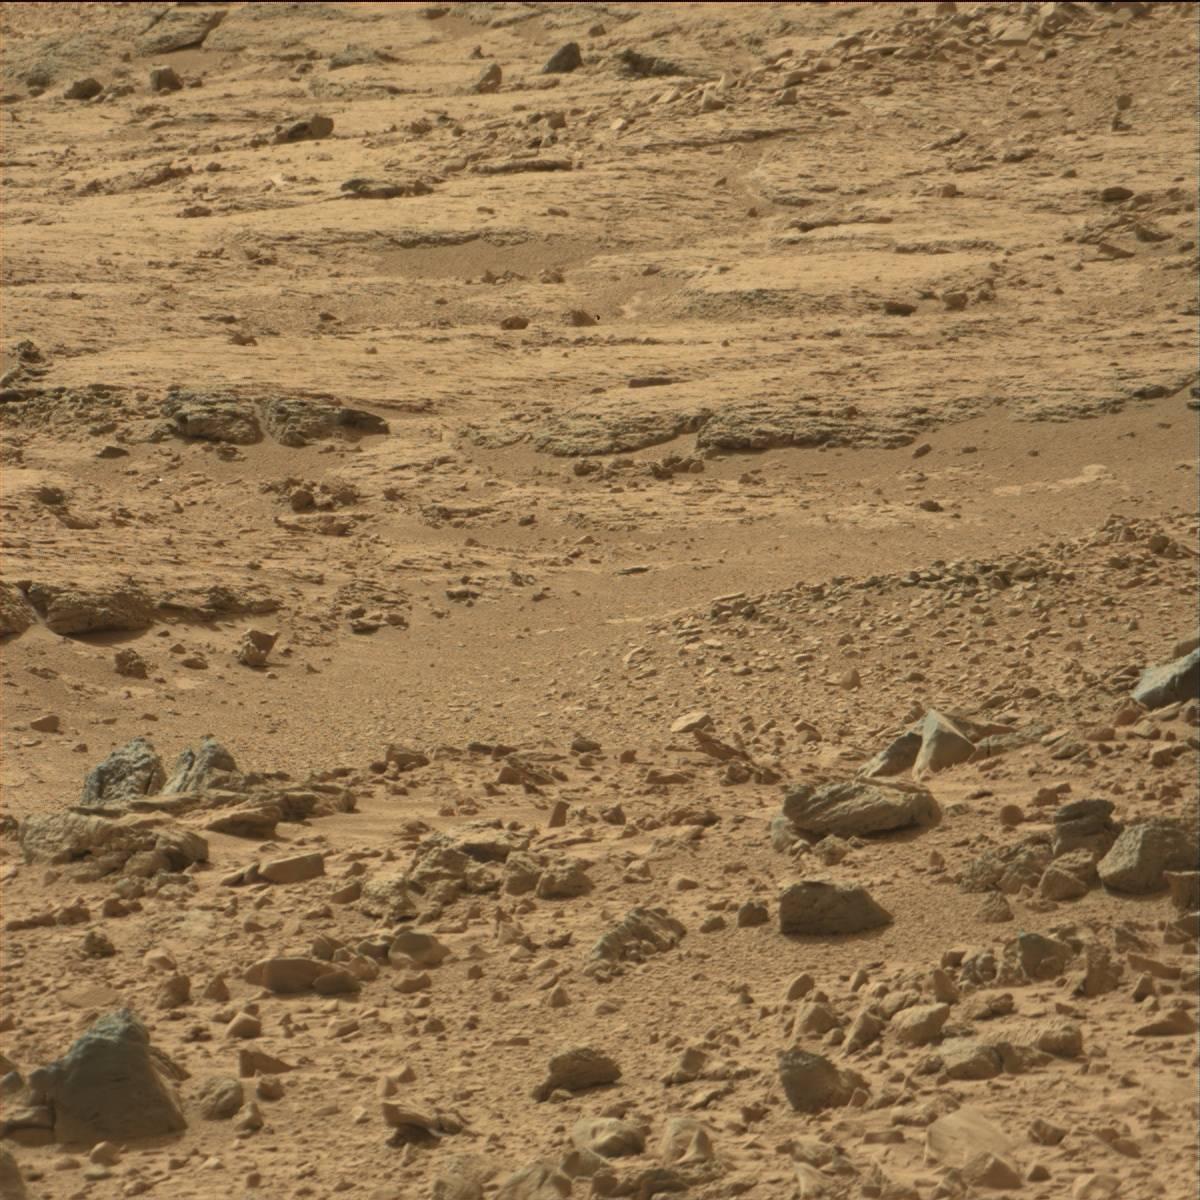
Terrain classes present: Bedrock, Rock, Sand / Soil